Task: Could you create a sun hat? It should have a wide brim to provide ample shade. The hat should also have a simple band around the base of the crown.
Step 97:
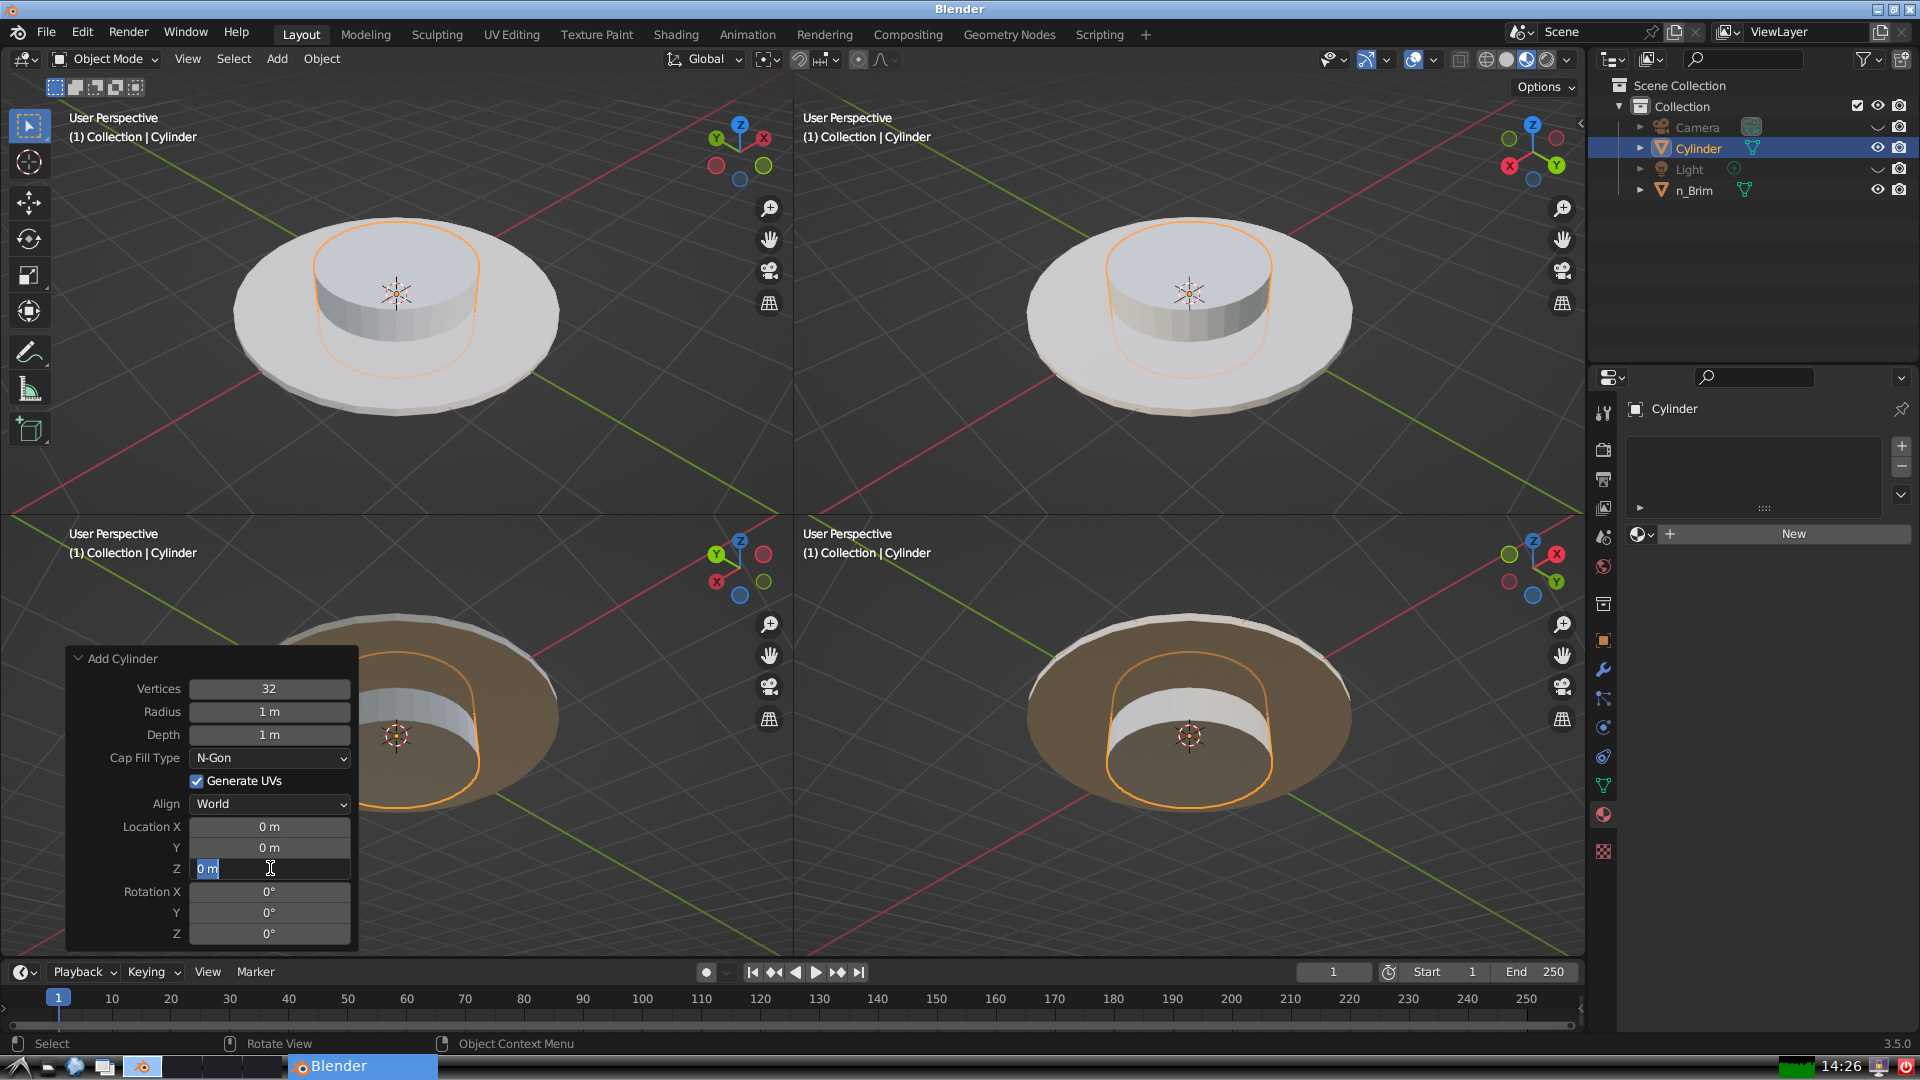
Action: input_text: 0.55